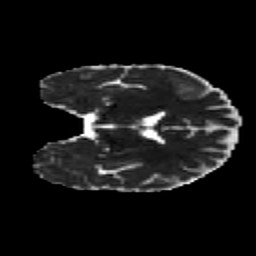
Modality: MD
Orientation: coronal
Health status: healthy
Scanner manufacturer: philips
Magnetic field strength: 3 T
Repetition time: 9.75 s
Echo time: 0.092 s